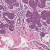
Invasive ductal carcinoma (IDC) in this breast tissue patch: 0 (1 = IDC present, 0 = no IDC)